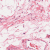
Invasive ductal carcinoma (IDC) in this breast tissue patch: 0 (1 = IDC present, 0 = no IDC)